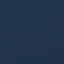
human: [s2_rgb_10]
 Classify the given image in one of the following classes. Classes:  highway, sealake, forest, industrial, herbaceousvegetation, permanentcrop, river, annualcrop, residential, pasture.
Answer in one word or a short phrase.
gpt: SeaLake